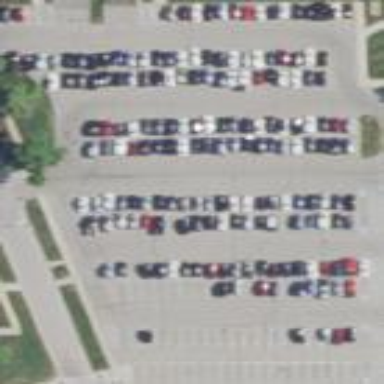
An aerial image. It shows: Private parking area with asphalt surface.